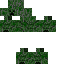
A female human skin with dark skin, wearing brown bald dressed in a blue hoodie and black pants, featuring a closed mouth.